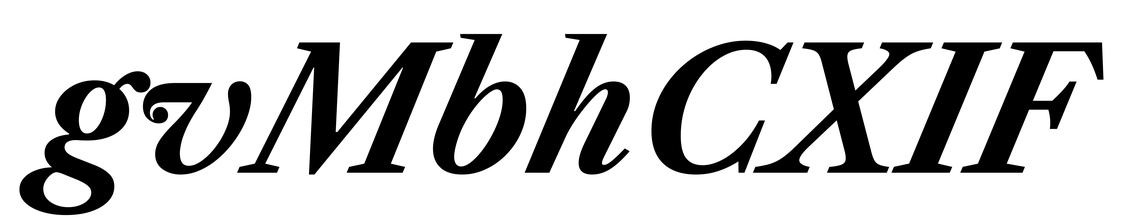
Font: LibreCaslonText-Italic_Bold_Italic